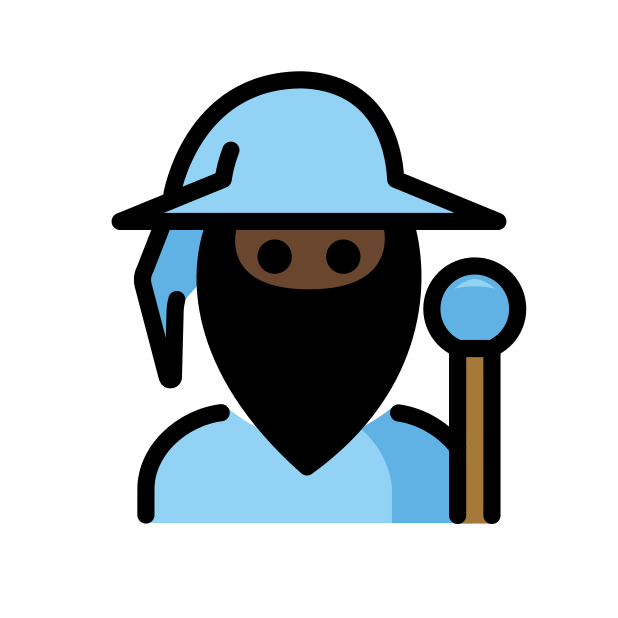
man mage: dark skin tone